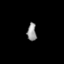
Tissue: lung
Cell type: Epithelial cells
Senescence score: 0.09603
Nuclear area (px): 161
Mean DAPI intensity: 147.36